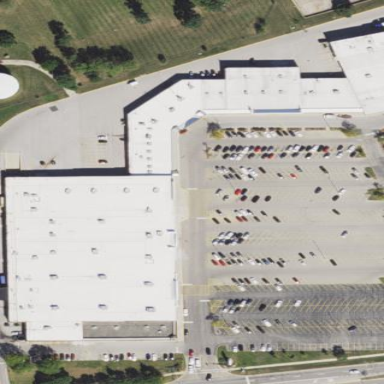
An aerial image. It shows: Retail building.